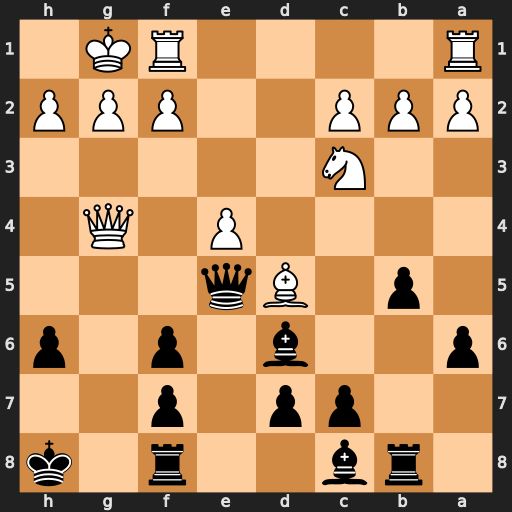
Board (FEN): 1rb2r1k/2pp1p2/p2b1p1p/1p1Bq3/4P1Q1/2N5/PPP2PPP/R4RK1
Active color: b
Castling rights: -
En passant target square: -
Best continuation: Qxh2#